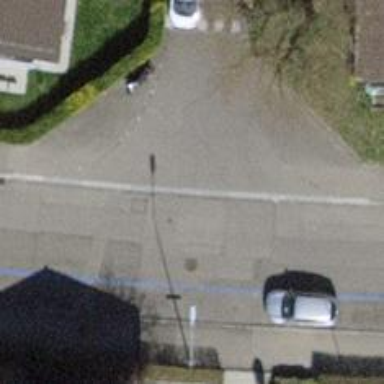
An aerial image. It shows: Unmarked crossing with traffic calming table.